Field crop: maize
Growth stage: 2
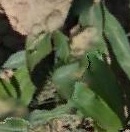
Species: maize